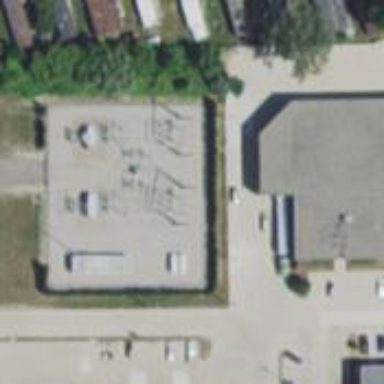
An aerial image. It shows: Switch for power supply.